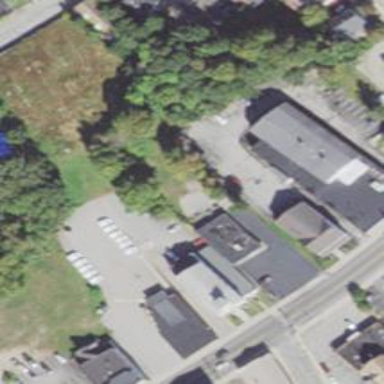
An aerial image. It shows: Convenience shop.